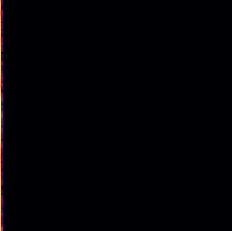
Sound class: Sea waves